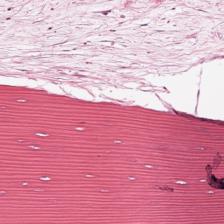
Label: Non-Viable-Tumor